Question: I'm using the jQuery plugin Masonry to load images on my site, but the majority of the time a lot of them are overlapping. I have found this to be a popular problem with the plugin and have tried various solutions, but still haven't gotten it working properly. This is what I have so far.
'''
<div id="container" class="js-masonry" data-masonry-options='{ "itemSelector": ".item" }'>
{% for article in blog.articles %}
<div class="blog-article{% if forloop.first %} first{% endif %}{% if forloop.last %} last{% endif %} item">
<a href="{{ article.url }}">{{ article.content }}</a>
</div>
{% endfor %}
</div>
'''
'''
$(window).load(function(){
var $container = $('#container');
$container.imagesLoaded(function(){
$container.masonry({
itemSelector: '.item',
isAnimated: true,
});
});
});
'''
'''
#container {
position: relative;
}
.item {
margin: 10px;
width: 25%;
}
'''

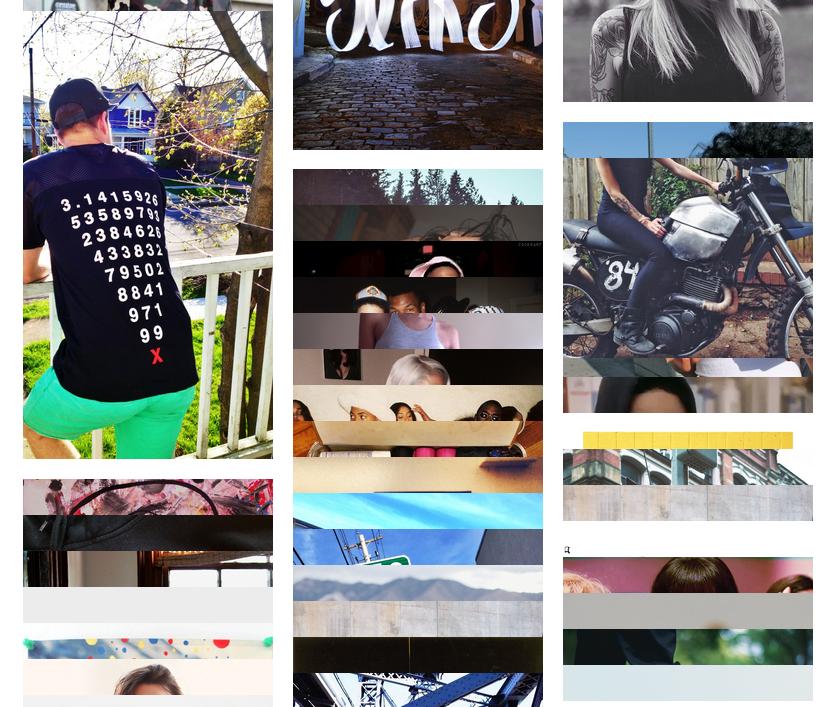
Answer: Replacing the jQuery above with this fixed the problem:
'''
$(window).load(function(){
var $container = $('#container').masonry();
// layout Masonry again after all images have loaded
$container.imagesLoaded( function() {
$container.masonry();
});
});
'''